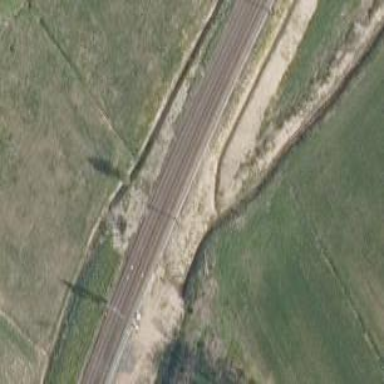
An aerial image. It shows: Continuous rail railway with electrified contact line.